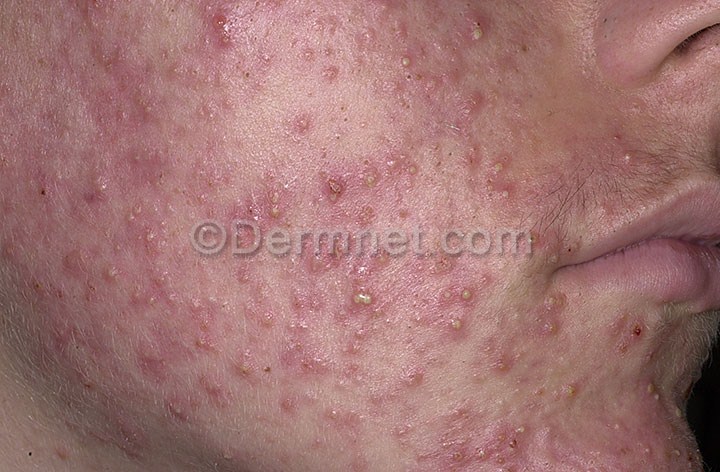
Disease: Acne and Rosacea Photos